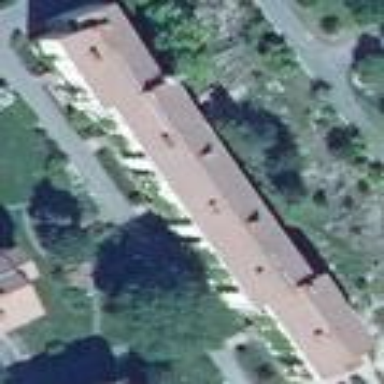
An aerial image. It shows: Gabled-roof red apartment building with eternit roofing material.